Question: I am trying to write a SQL query that does some complex sorting. I have a table with some records, each having three important fields:
- - -
Now, I am trying to write a query that first sorts these by the group ID. Then if the group ID is 1, sort those results by their "modified order". If the group ID is 2, sort them by their "created order". Group ID's that are not 1 or 2 will not occur. In other words, I want the results to look like the picture below.

How can I write the "ORDER BY" or "GROUP BY" part of my query to do this?
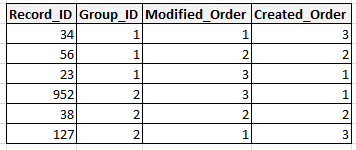
Answer: '''
Select RecordID, GroupID, Modified_Order, Created_Order
FROM TableName
ORDER BY GroupID, Case When GroupID = 1 Then Modified_Order Else Created_Order end
'''